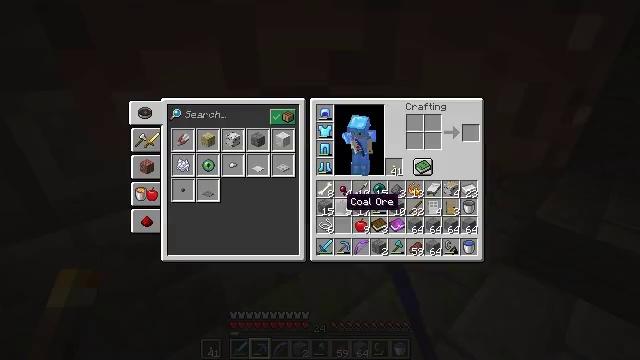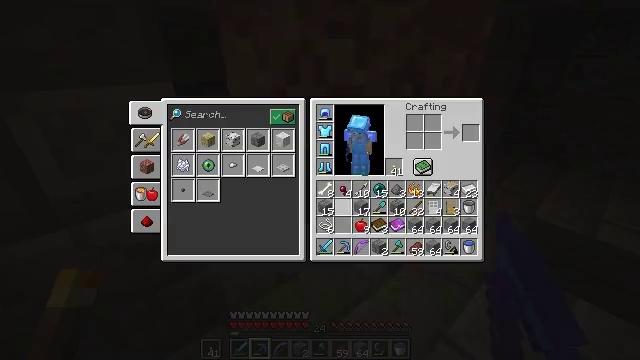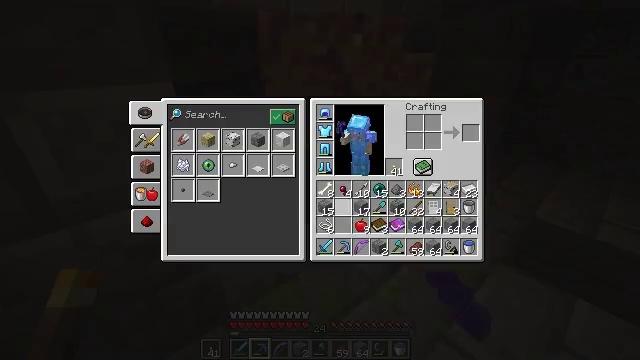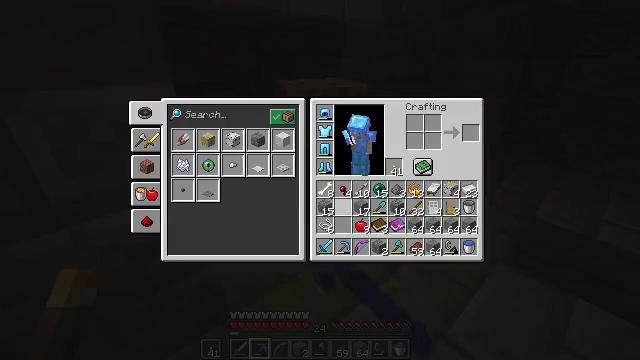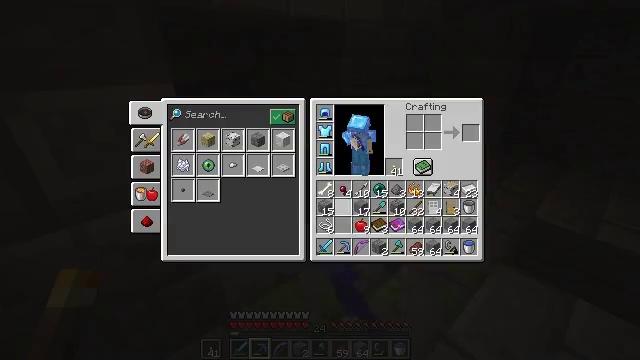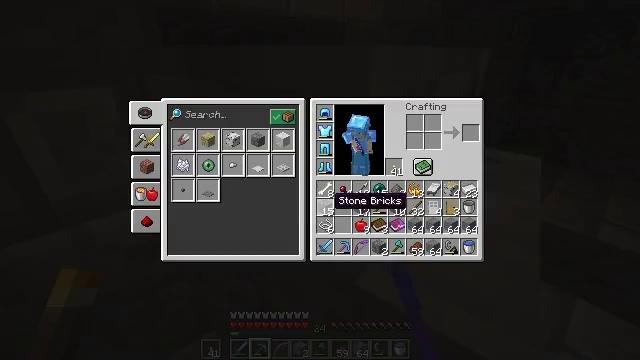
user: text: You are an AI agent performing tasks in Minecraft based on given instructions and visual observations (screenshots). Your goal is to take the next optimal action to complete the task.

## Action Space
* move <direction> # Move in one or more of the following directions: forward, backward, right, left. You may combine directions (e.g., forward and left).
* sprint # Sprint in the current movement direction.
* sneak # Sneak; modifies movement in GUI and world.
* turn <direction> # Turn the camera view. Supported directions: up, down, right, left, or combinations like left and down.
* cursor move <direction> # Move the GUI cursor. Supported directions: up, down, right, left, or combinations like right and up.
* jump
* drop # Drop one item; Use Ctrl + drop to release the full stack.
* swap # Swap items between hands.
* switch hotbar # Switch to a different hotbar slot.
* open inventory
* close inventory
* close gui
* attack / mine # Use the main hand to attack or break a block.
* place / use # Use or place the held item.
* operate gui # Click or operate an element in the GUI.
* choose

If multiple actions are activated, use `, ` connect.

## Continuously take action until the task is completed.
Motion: motion action
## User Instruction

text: Drop a coal ore.
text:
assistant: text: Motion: sprint, drop
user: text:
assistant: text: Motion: sprint, drop
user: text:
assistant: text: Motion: sprint, drop
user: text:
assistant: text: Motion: sprint
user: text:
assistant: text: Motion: sprint, turn left
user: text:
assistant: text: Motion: sprint, drop